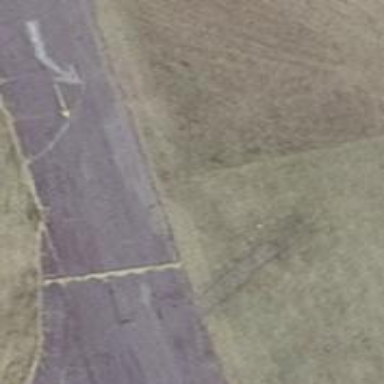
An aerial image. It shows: Image of taxiway at airport.